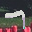
Label: 7